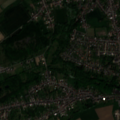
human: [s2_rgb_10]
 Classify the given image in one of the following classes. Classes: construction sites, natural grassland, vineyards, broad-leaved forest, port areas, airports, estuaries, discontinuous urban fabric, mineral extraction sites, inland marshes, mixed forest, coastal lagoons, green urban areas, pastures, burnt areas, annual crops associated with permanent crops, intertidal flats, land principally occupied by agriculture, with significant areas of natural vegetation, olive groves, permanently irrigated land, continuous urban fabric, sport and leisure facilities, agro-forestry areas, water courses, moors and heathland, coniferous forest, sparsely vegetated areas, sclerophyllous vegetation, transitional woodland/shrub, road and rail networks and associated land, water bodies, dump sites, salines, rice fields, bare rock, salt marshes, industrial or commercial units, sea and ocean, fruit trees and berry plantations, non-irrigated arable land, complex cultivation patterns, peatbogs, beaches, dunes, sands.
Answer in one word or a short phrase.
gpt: discontinuous urban fabric, complex cultivation patterns, moors and heathland